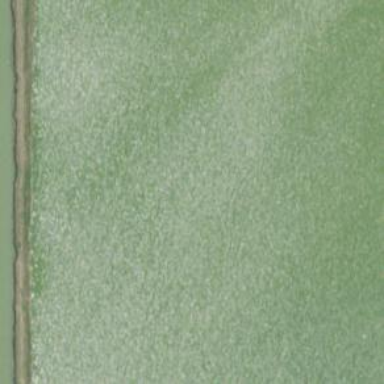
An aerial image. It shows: Aquaculture pond surrounded by natural water.